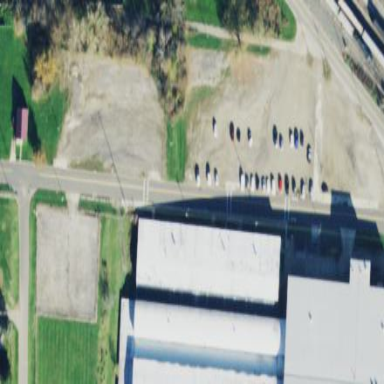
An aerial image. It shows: Unpaved parking area.